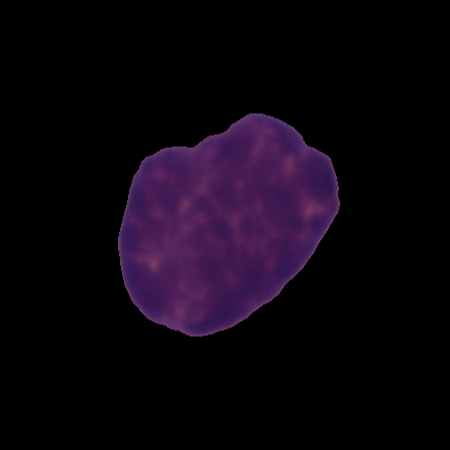
Label: cancer